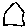
Label: hexagon